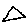
Label: triangle